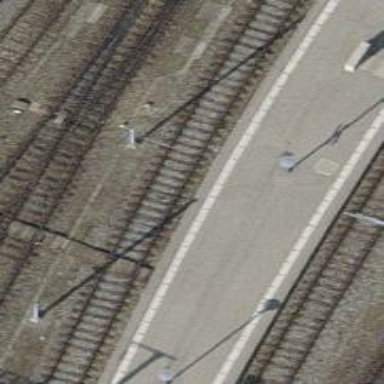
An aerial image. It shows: Electrified rail siding with contact line.